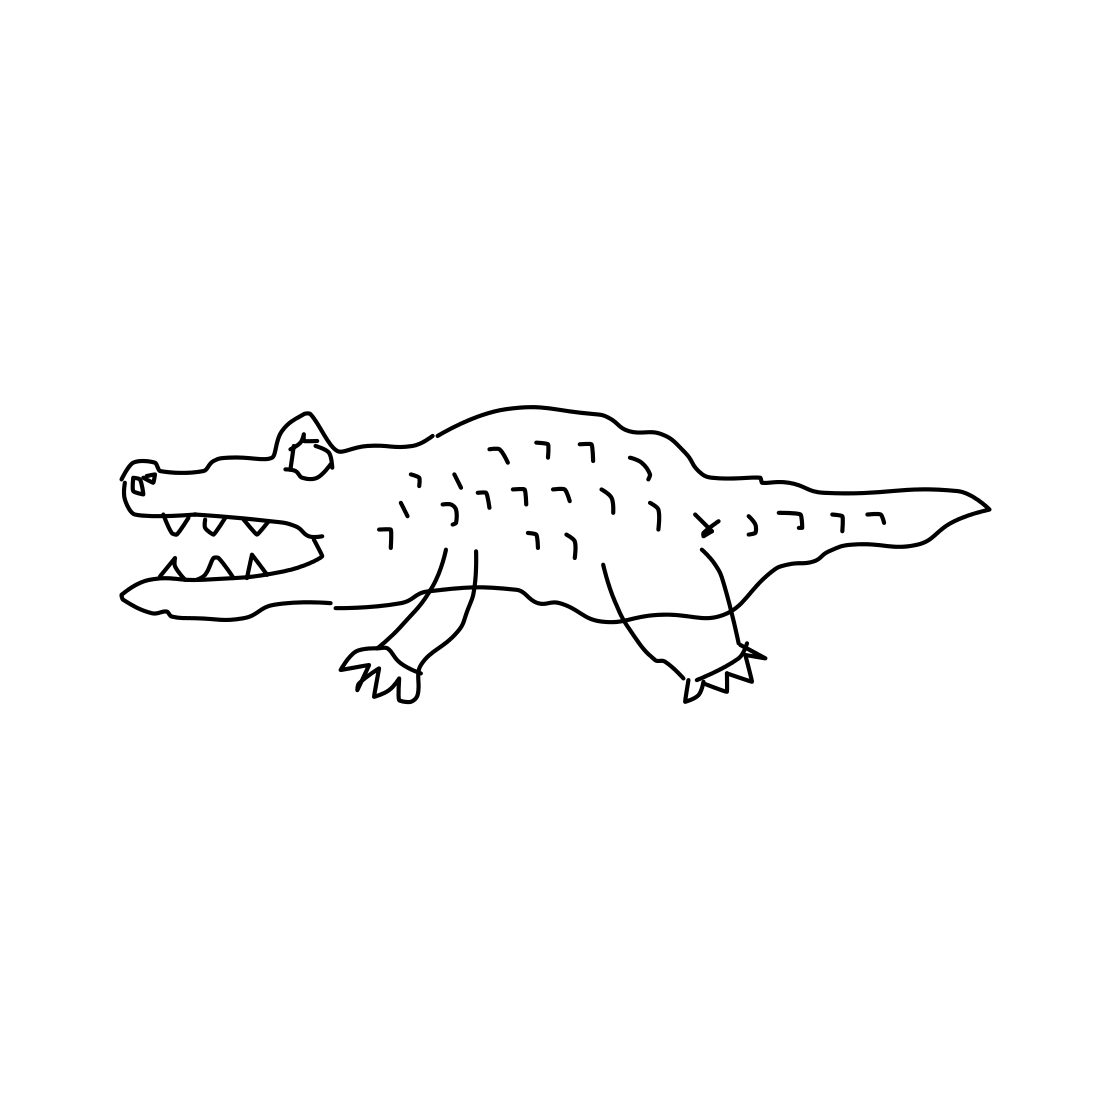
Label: crocodile